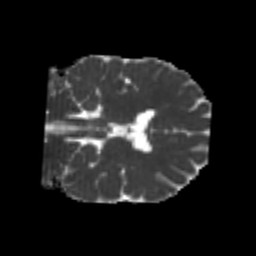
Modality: MD
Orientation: coronal
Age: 21
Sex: male
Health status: healthy
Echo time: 0.074 s